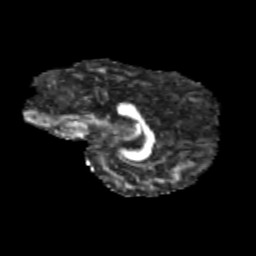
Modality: FA
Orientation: sagittal
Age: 11
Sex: male
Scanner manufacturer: siemens
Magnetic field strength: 3 T
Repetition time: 3.8 s
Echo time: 0.07 s